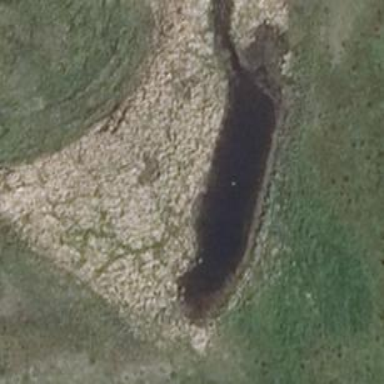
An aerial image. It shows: Natural oxbow water feature.